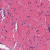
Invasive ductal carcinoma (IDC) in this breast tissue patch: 0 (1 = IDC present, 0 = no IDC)